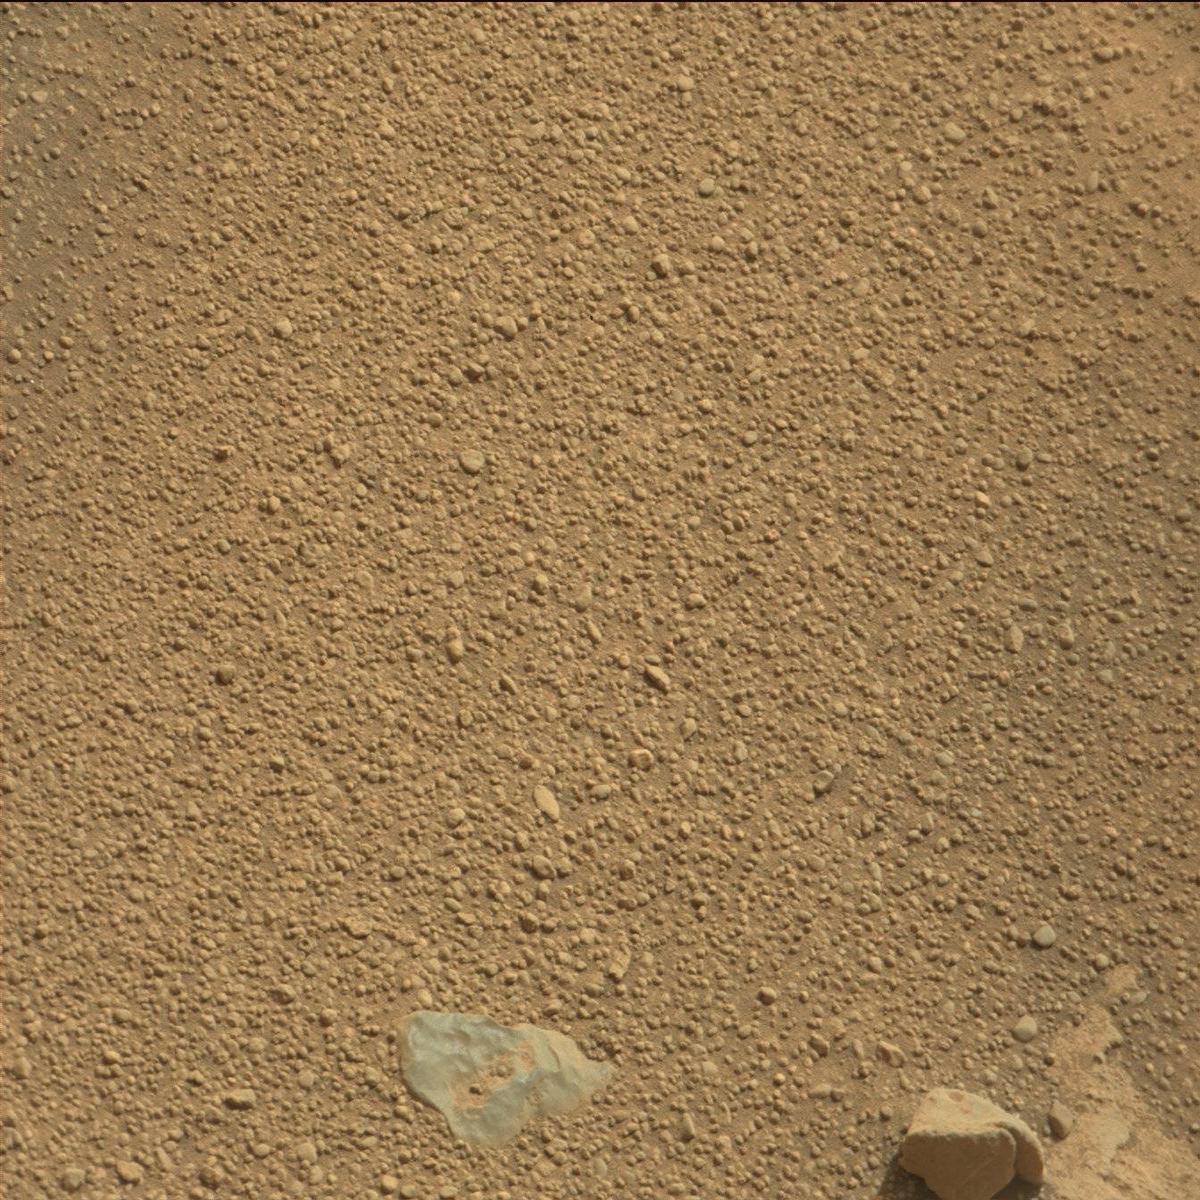
Terrain classes present: Bedrock, Rock, Sand / Soil